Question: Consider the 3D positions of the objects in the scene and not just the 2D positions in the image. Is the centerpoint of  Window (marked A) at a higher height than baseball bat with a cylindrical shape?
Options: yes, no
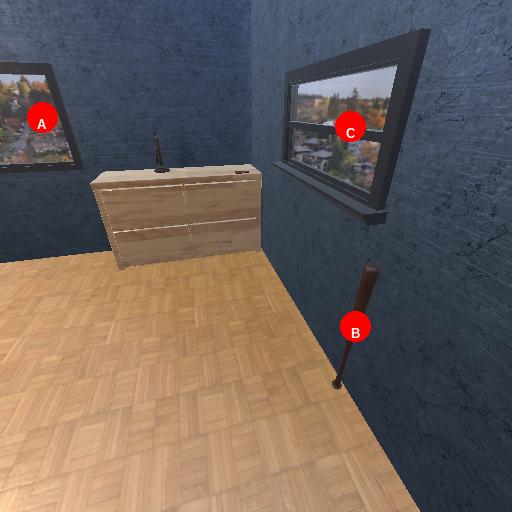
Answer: yes